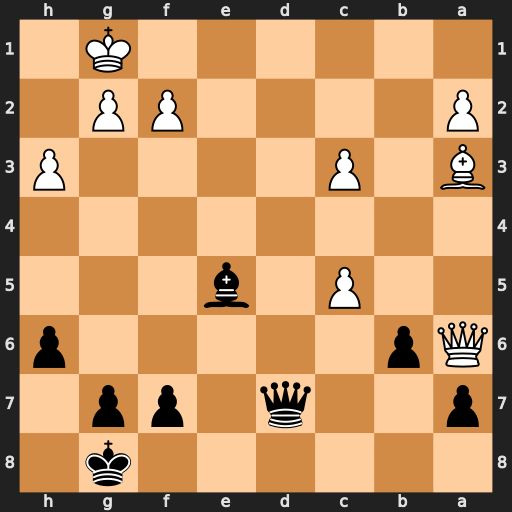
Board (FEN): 6k1/p2q1pp1/Qp5p/2P1b3/8/B1P4P/P4PP1/6K1
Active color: b
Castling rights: -
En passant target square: -
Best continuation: Qd1+ Qf1 Bh2+ Kxh2 Qxf1